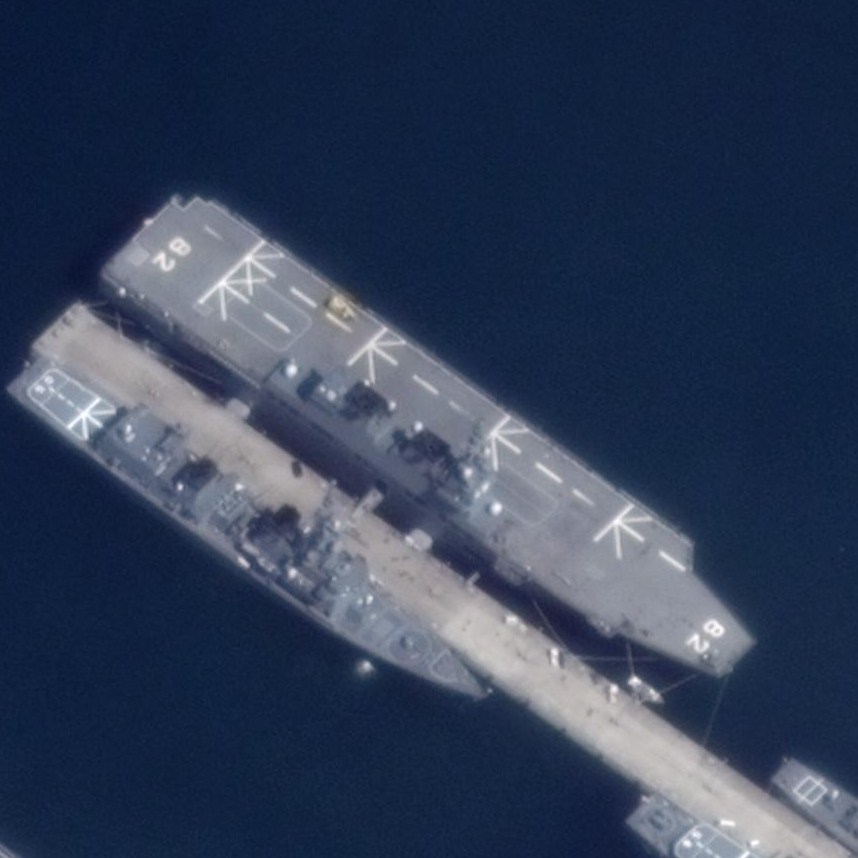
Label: Hyuga-class_helicopter_destroyer